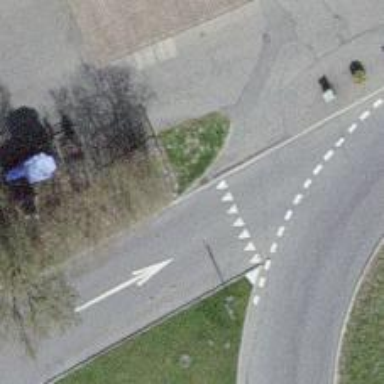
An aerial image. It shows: Road with "give way" sign.